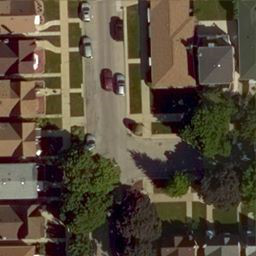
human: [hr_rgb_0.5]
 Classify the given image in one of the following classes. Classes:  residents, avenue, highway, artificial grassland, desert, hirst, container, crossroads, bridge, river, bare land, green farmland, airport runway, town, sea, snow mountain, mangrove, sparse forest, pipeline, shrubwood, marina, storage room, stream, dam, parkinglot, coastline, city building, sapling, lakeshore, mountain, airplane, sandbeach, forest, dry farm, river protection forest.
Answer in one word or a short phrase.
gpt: residents